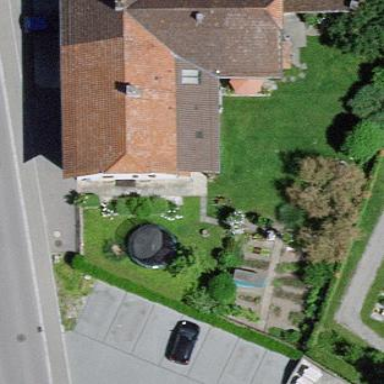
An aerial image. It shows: Residential building.